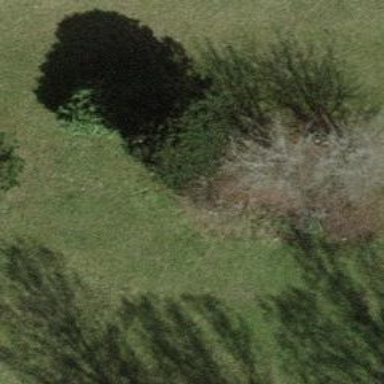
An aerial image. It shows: Beautiful tree in nature.